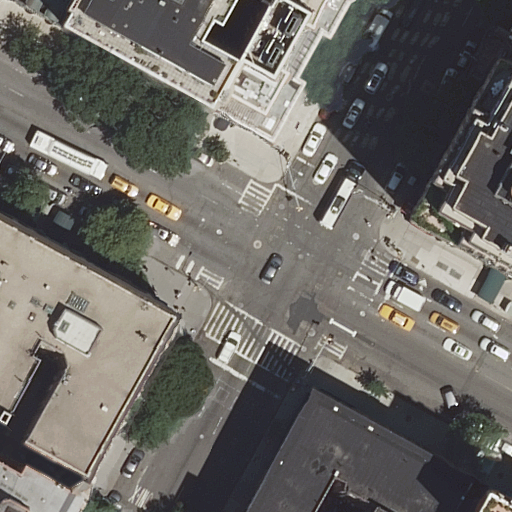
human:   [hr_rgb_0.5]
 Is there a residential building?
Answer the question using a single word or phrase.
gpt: yes

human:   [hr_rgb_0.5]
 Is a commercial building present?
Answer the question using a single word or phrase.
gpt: no

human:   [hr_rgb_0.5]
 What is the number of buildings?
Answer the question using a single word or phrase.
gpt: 9

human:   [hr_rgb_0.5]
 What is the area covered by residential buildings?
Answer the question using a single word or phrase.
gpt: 3276m2

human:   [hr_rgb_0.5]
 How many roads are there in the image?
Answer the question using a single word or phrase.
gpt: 7

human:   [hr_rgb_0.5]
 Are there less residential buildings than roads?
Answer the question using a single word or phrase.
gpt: no

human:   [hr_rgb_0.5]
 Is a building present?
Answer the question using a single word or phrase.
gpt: yes

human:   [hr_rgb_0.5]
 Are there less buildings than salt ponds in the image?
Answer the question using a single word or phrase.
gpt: no

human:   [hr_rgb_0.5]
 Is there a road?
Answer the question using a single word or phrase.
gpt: yes

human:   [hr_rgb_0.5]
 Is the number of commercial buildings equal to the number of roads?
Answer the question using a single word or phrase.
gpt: no

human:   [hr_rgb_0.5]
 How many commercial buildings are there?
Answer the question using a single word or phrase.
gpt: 0

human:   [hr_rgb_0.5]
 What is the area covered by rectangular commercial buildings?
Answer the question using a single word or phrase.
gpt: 0m2

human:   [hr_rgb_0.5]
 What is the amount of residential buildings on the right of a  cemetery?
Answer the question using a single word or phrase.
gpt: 0

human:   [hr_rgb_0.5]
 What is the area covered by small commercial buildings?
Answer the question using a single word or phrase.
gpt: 0m2

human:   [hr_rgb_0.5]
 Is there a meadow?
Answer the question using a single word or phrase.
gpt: no

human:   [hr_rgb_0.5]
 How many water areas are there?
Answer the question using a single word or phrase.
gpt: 0

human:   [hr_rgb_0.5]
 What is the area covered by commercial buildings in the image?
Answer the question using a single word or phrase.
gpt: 0m2

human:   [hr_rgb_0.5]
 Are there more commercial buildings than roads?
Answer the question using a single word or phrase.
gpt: no

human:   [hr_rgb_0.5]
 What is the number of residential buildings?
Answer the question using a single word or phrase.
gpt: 9

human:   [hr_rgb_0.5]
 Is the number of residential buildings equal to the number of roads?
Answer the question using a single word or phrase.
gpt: no

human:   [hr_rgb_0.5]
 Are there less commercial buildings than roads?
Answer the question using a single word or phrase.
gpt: yes

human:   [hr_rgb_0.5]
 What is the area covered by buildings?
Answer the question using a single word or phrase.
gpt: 3276m2

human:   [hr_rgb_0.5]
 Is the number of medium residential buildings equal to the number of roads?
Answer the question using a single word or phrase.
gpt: no

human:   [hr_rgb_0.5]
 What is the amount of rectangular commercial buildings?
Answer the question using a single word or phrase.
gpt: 0

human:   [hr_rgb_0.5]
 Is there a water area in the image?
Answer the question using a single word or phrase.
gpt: no

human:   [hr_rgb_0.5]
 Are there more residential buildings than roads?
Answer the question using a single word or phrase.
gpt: yes

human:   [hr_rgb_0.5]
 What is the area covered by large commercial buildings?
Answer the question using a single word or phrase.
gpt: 0m2

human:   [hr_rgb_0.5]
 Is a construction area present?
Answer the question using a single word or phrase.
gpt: no

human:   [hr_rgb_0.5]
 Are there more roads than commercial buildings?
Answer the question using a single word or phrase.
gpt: yes

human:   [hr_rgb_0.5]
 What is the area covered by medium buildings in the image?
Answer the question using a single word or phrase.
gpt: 2192m2

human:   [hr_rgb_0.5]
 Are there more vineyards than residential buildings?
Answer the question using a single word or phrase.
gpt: no

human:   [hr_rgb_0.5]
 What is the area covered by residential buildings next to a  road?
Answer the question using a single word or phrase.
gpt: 3276m2

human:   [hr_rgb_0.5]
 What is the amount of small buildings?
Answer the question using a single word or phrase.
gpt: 2

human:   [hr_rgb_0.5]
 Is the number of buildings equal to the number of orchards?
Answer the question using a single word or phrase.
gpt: no

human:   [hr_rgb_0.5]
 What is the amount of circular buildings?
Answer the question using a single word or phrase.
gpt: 0

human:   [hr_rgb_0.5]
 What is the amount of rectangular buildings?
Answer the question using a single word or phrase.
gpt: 3

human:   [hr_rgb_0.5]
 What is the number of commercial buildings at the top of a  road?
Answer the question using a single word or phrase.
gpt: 0

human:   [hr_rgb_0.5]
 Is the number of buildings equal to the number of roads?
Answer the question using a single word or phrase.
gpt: no

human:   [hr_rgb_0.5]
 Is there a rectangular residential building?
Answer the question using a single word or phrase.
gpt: yes

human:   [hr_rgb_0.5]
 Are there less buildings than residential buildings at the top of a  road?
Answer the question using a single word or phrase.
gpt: no

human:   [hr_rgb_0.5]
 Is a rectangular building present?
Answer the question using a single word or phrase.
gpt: yes

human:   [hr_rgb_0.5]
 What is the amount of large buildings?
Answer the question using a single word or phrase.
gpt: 1

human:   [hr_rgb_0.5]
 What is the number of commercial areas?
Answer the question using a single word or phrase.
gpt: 0

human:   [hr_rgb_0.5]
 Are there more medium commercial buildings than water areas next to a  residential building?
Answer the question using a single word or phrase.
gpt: no

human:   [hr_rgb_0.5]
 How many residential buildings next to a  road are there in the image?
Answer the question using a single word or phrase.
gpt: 9

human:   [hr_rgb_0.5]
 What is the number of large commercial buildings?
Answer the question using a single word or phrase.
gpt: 0

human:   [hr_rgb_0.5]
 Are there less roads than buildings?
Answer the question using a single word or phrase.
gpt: yes

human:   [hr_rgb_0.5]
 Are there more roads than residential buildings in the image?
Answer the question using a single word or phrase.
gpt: no

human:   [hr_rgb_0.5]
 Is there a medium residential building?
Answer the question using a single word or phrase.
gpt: yes

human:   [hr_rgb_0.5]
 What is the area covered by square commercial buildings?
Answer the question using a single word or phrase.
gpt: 0m2

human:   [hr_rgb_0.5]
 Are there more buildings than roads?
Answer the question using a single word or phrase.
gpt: yes

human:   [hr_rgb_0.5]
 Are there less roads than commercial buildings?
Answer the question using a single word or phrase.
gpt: no

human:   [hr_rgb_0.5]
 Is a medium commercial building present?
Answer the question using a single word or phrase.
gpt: no

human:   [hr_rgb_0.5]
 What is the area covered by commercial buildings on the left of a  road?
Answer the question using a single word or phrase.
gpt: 0m2

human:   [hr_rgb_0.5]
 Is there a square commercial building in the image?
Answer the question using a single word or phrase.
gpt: no

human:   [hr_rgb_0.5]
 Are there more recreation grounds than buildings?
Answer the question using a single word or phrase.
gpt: no

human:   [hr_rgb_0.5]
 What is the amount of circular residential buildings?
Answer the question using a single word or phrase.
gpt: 0

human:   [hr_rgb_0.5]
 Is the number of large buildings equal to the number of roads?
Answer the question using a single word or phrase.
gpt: no

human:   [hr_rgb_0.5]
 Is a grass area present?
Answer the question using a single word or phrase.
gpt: no

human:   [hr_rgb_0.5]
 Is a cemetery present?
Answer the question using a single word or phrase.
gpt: no

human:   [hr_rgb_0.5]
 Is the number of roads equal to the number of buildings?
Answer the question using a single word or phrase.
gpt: no

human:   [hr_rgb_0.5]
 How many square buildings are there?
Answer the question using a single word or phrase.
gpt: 0

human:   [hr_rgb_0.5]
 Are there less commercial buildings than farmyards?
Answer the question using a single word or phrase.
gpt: no

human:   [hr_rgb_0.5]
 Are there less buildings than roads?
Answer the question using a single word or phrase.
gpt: no